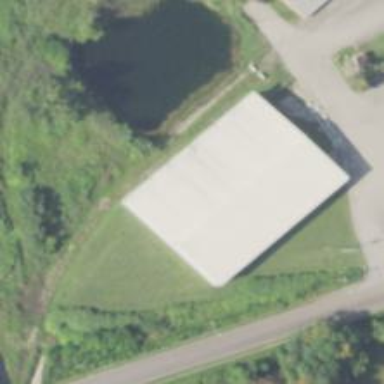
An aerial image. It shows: Warehouse building.